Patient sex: F
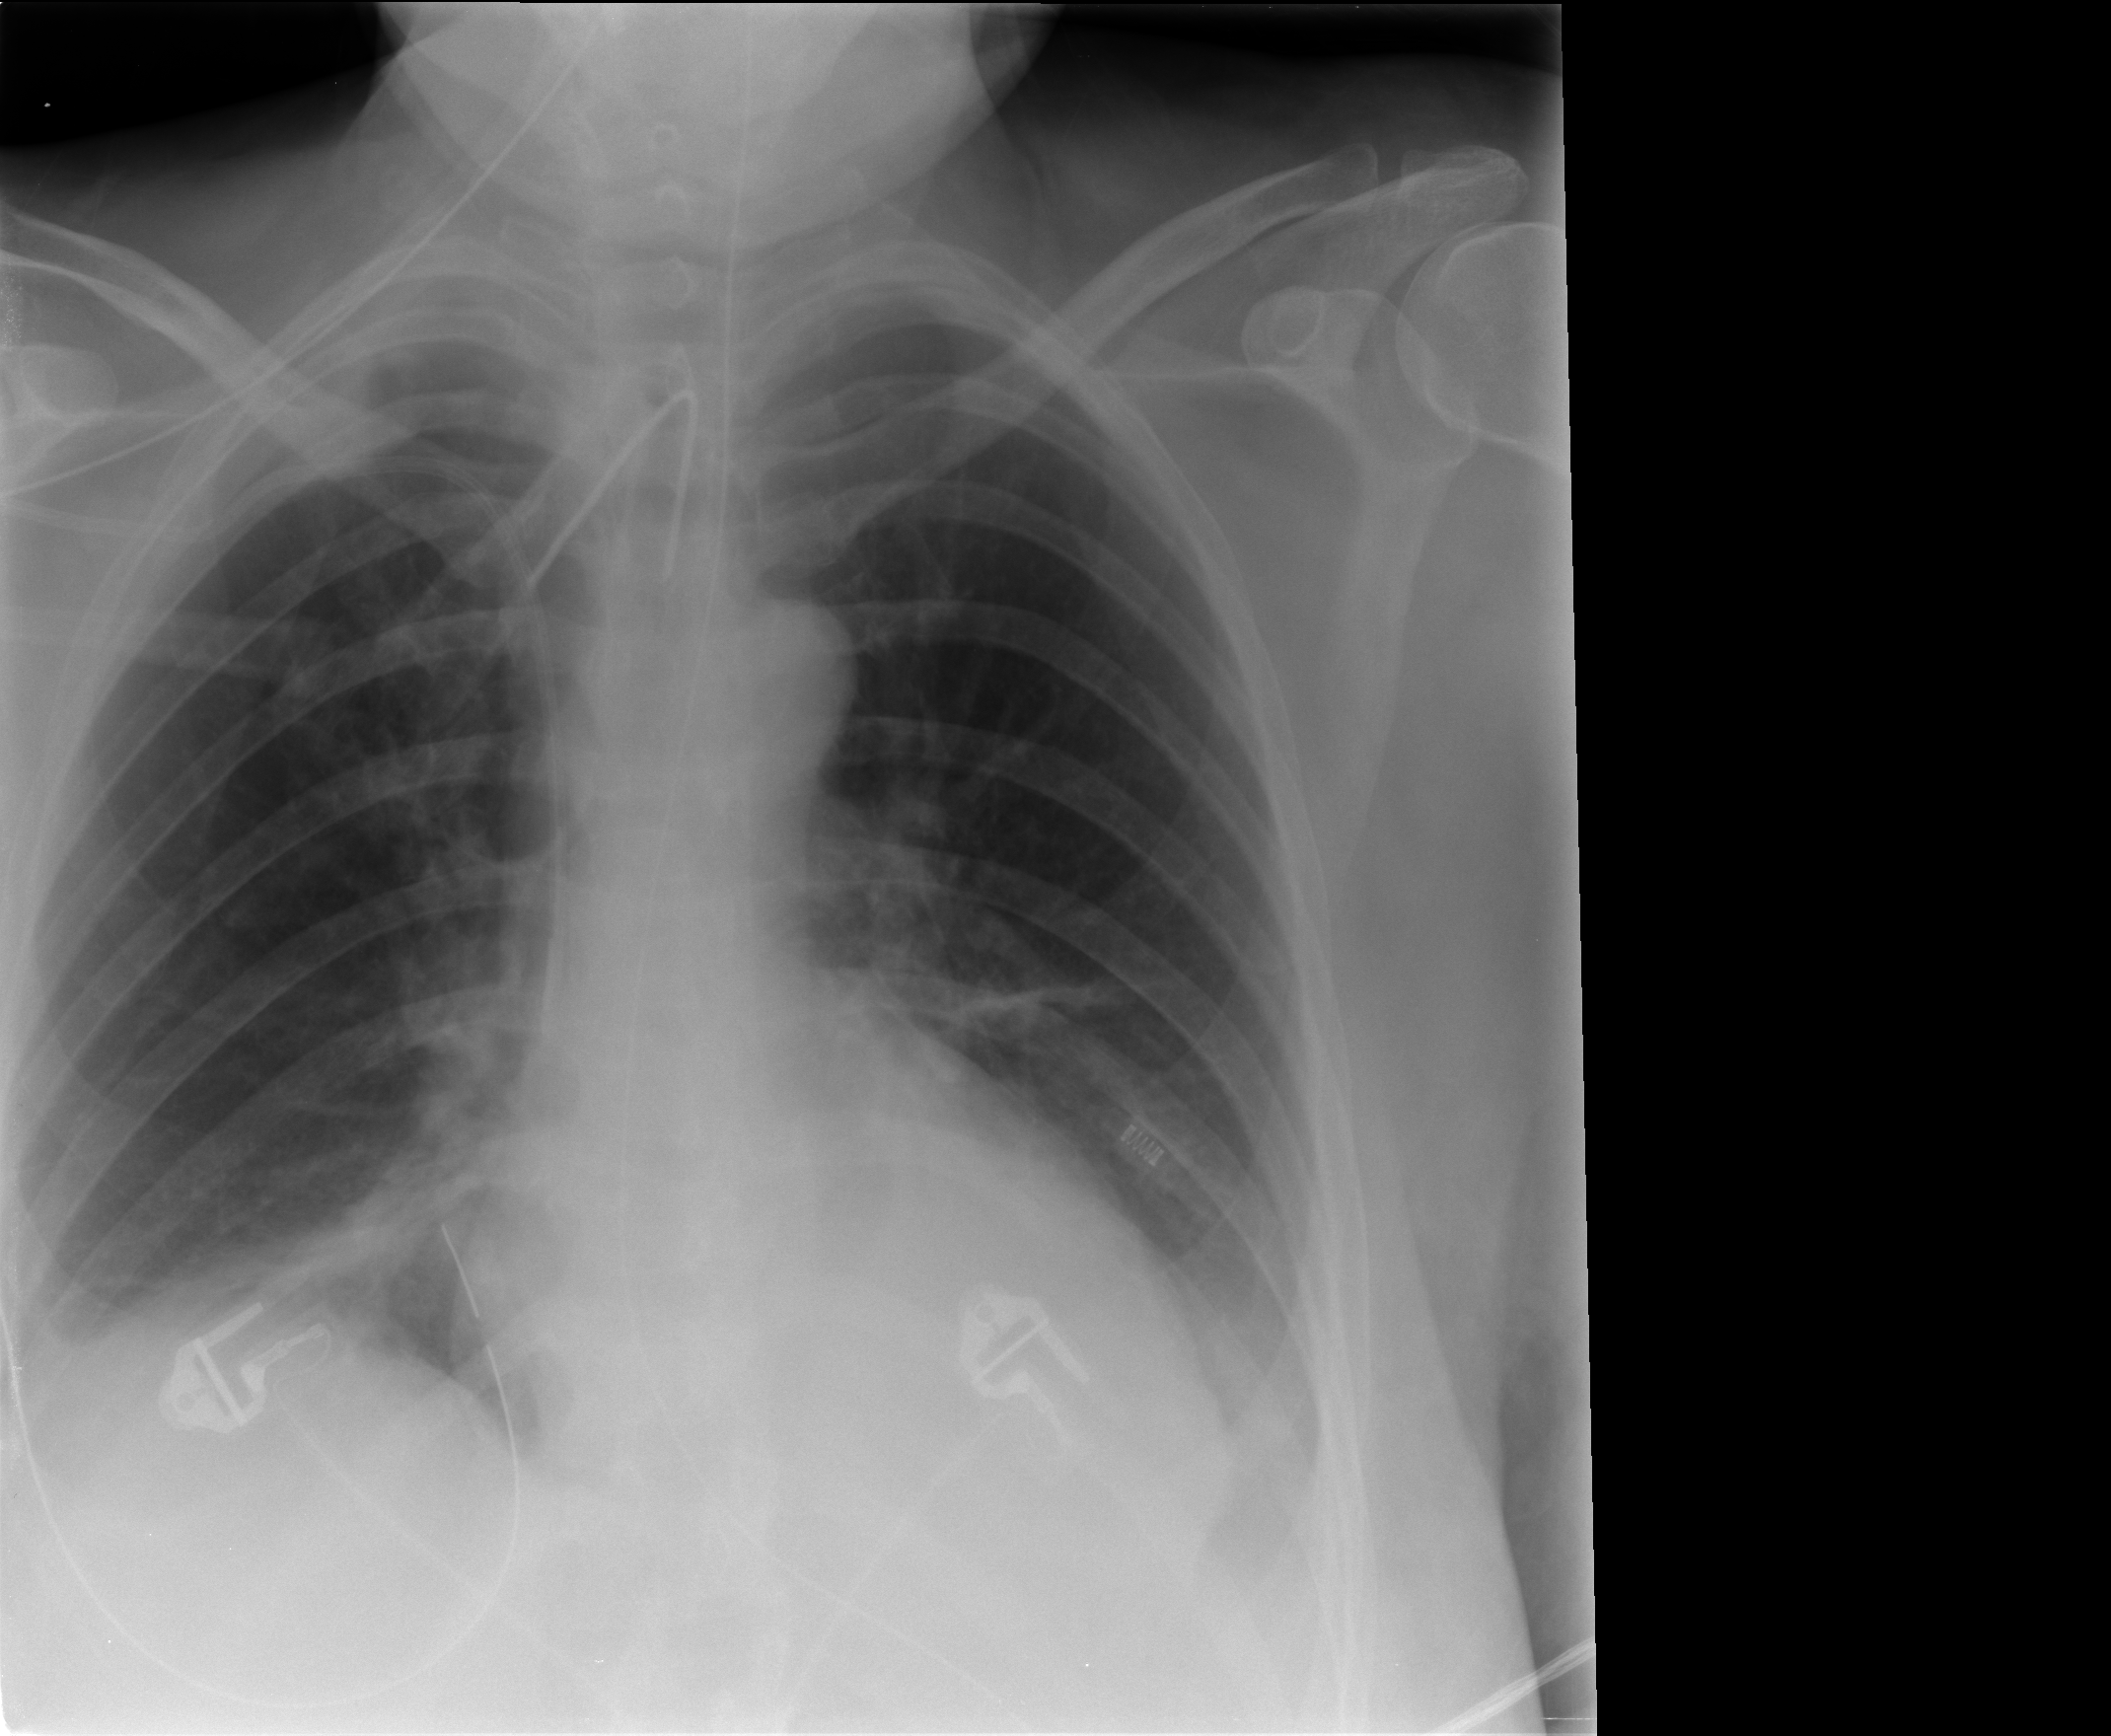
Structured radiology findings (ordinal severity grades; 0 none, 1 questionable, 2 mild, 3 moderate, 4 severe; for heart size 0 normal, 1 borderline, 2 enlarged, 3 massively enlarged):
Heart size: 0
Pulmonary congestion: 0
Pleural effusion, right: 0
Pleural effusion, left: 2
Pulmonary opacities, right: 0
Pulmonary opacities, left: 0
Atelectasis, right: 2
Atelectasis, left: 2